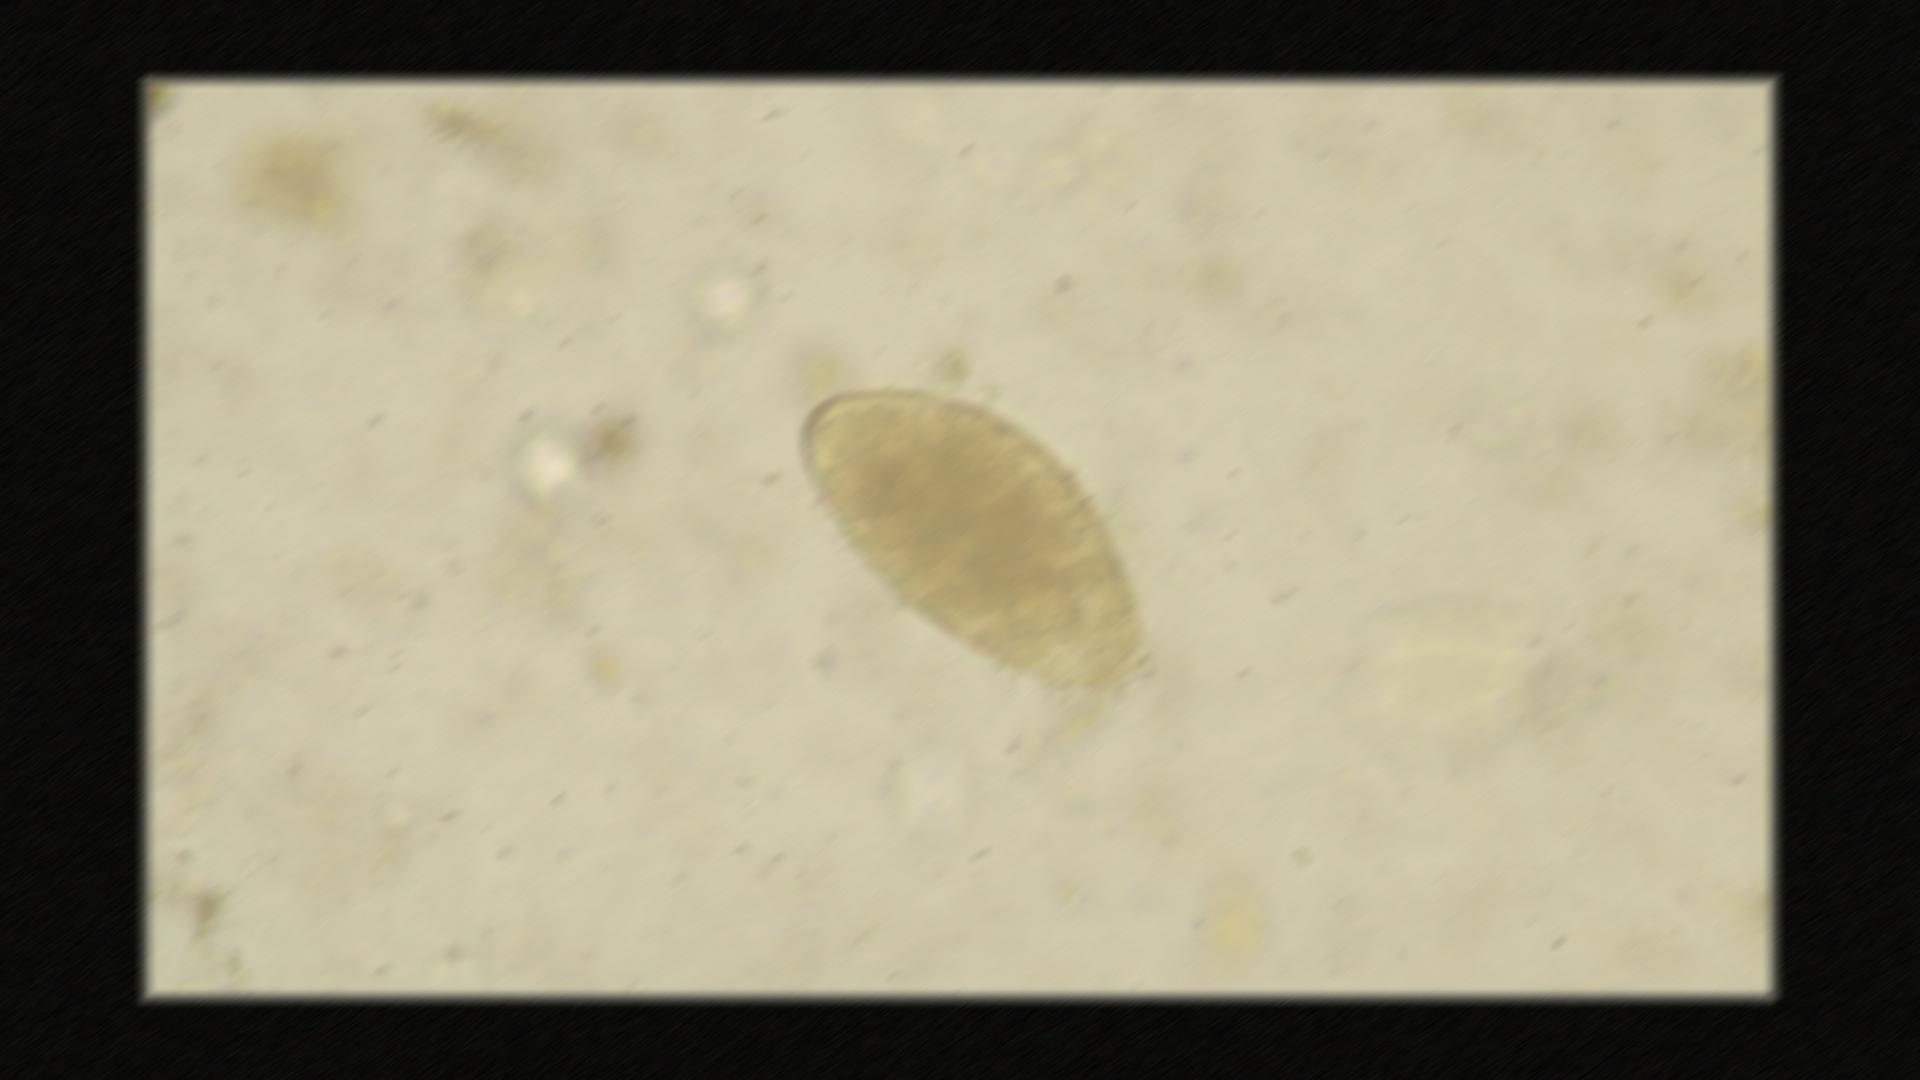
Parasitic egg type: Fasciolopsis buski